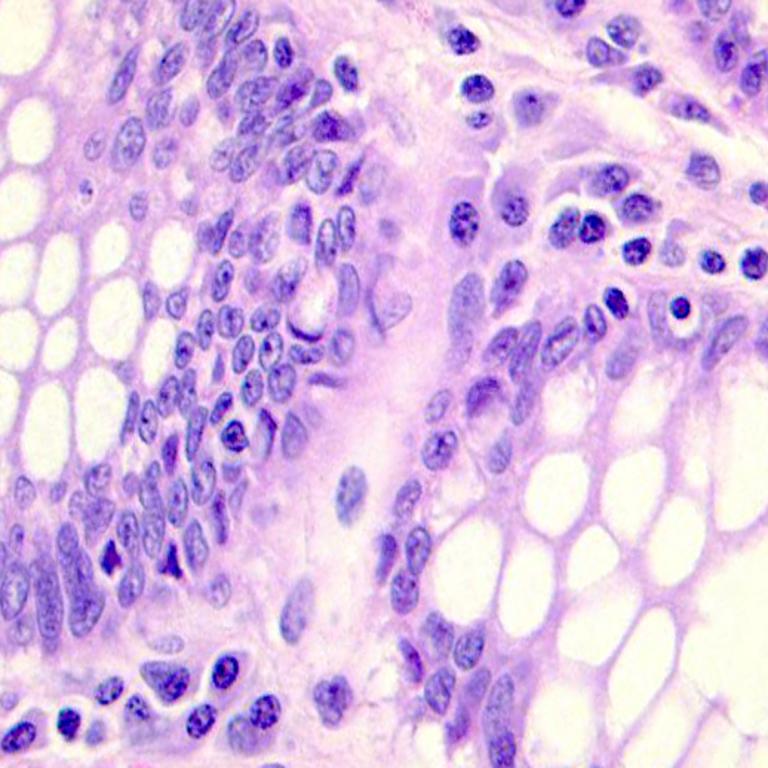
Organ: colon
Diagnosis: benign